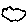
Label: cloud